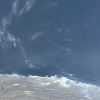
Label: water